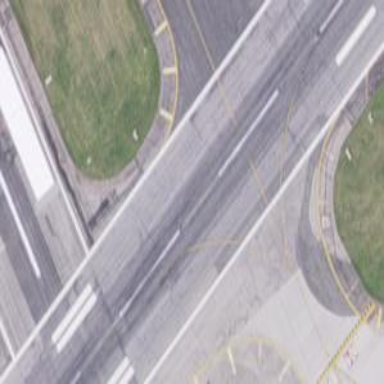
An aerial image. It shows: Asphalt taxiway in the airport.